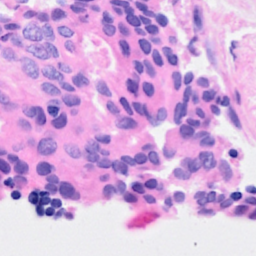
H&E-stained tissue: Breast